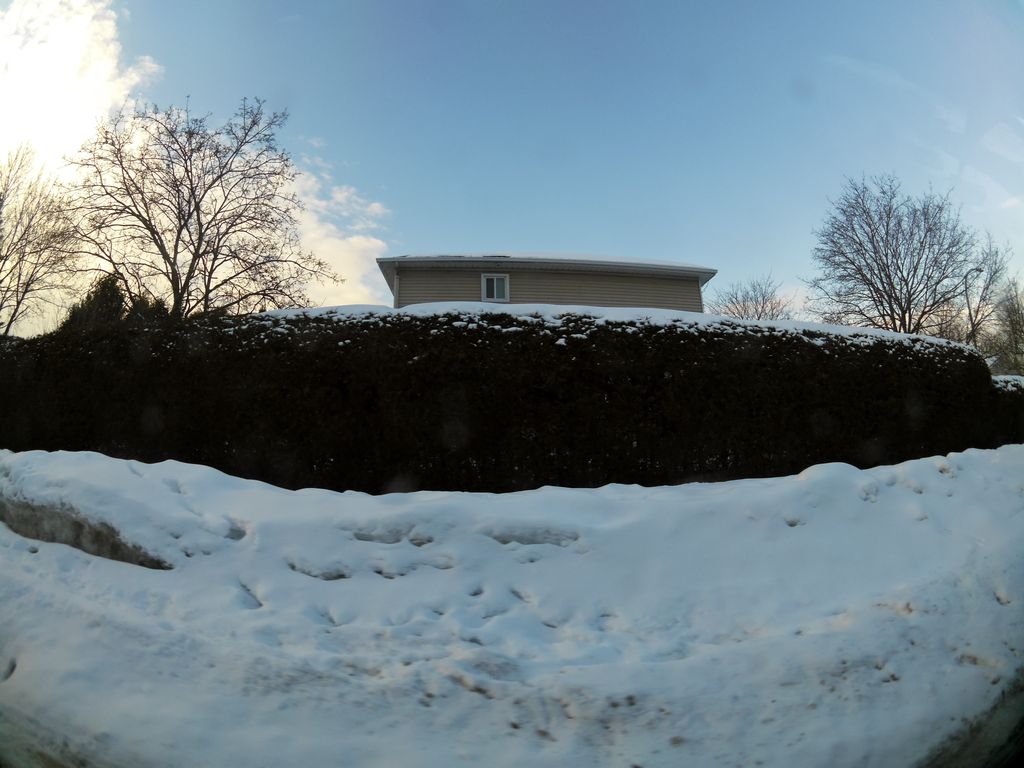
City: ottawa-gatineau